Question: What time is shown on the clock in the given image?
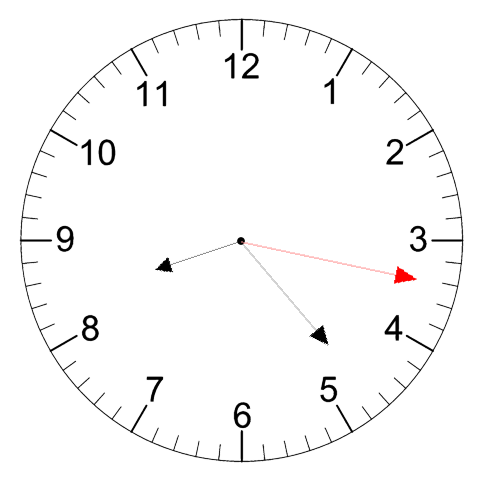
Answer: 08:23:17